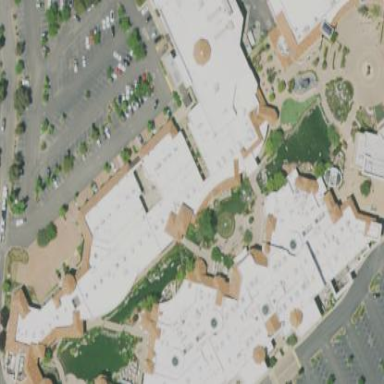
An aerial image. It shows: Retail building.